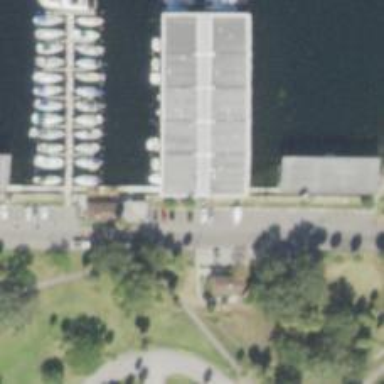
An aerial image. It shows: Man-made pier.